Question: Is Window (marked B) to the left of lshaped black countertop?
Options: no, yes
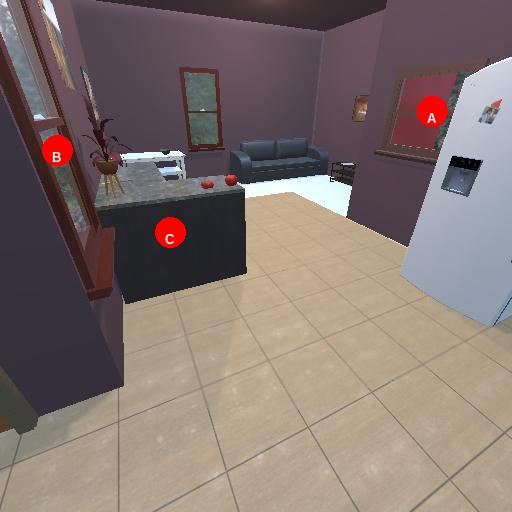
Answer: no